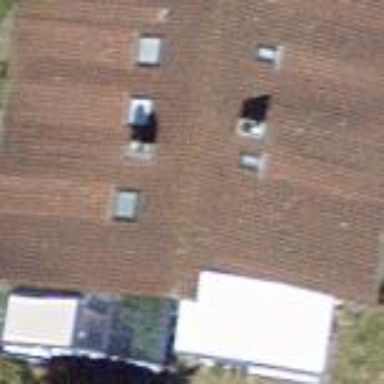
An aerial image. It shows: Terrace building.